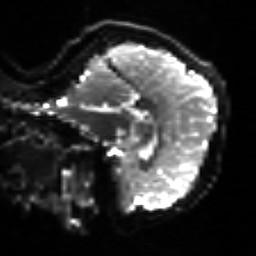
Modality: sbref
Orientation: sagittal
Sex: male
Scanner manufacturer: siemens
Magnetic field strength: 3 T
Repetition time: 5 s
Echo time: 0.071 s